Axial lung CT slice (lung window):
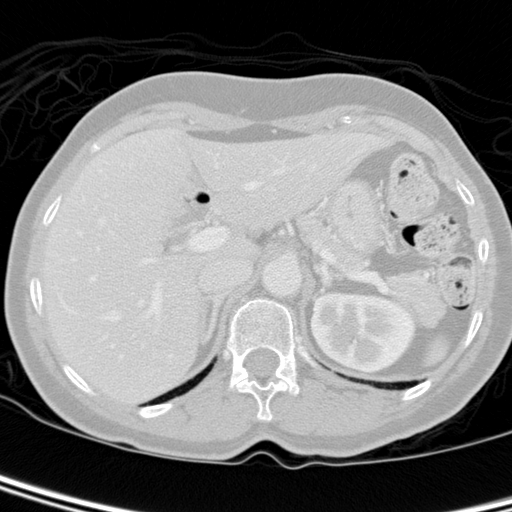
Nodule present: no